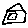
Label: house